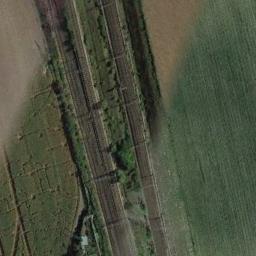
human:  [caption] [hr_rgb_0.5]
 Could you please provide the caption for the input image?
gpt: The railway is next to the farmland .

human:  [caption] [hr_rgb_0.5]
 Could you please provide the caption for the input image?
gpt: There are three parallel railway lines here .

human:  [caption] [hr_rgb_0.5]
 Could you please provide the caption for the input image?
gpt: These railways go through the farmland .

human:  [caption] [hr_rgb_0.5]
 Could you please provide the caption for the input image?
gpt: The railway is surrounded by trees .

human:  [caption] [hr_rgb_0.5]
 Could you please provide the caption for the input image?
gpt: There are green bushes and meadows beside the railway .